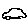
Label: car